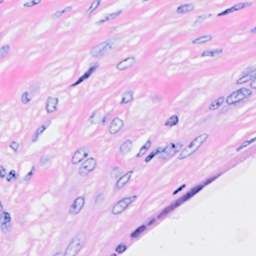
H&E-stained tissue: Breast